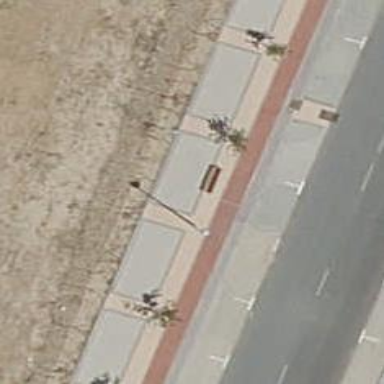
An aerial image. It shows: Bench.